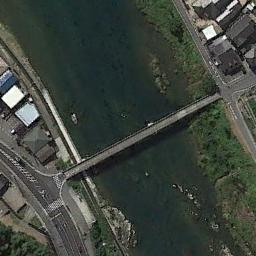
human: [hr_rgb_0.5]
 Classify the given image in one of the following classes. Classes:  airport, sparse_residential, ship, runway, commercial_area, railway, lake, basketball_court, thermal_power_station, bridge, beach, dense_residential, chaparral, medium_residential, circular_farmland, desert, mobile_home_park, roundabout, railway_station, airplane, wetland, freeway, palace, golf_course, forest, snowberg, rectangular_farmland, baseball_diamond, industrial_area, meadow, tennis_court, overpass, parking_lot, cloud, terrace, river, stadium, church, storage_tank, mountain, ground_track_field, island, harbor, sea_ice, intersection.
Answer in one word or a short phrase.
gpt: bridge